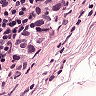
Metastatic tissue present: yes